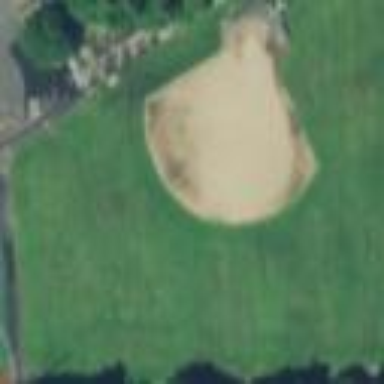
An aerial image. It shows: Softball pitch for leisure land activities.